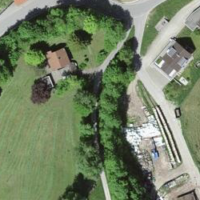
EUNIS habitat code: 24
Species observed at this site:
Juglans regia